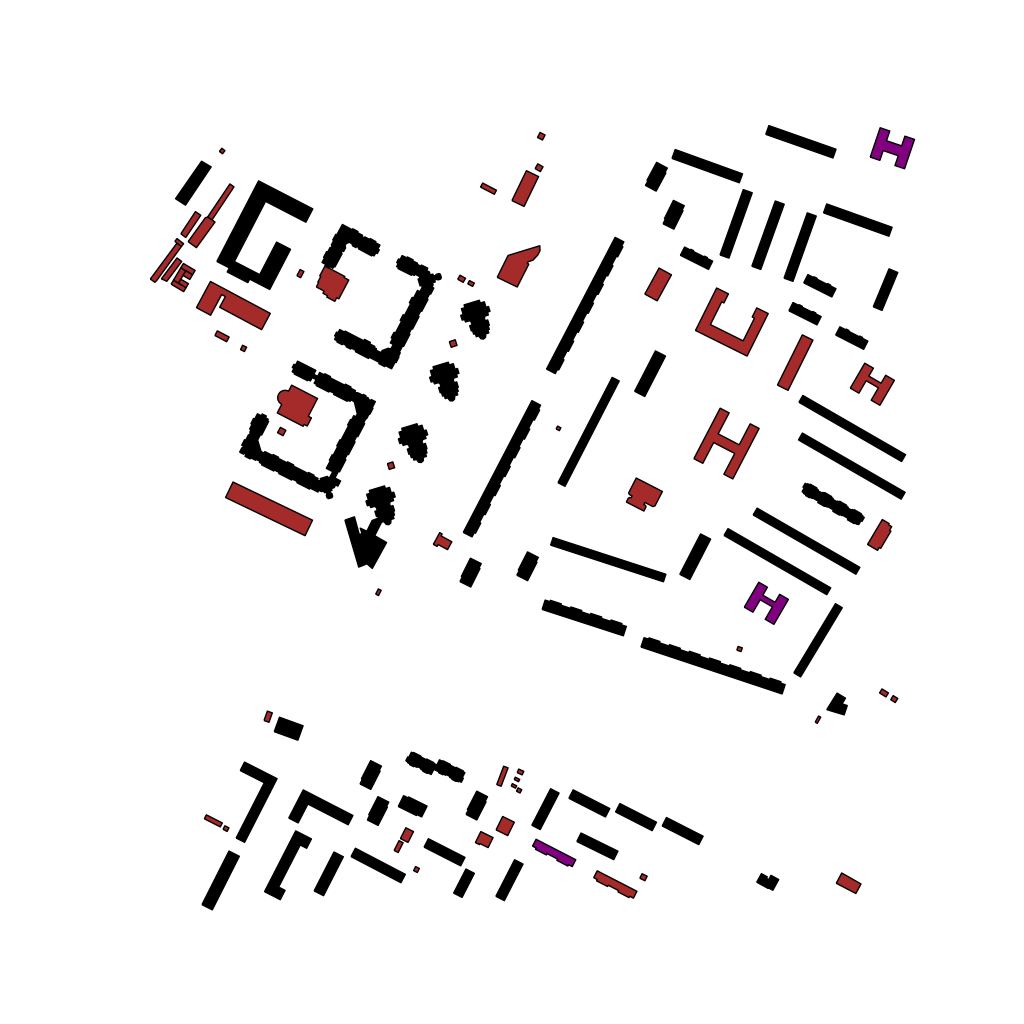
Tags: overhead vector_map, business, recreation, residential, special, modern, soviet, high_rise, individual_rise, low_rise, density_2, Building, Facility, Kinder, 1.0 km²